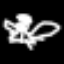
Label: angel